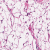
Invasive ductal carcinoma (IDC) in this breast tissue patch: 0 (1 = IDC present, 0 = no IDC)